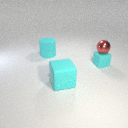
small cyan rubber cube in front of large cyan rubber cylinder